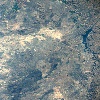
Label: land